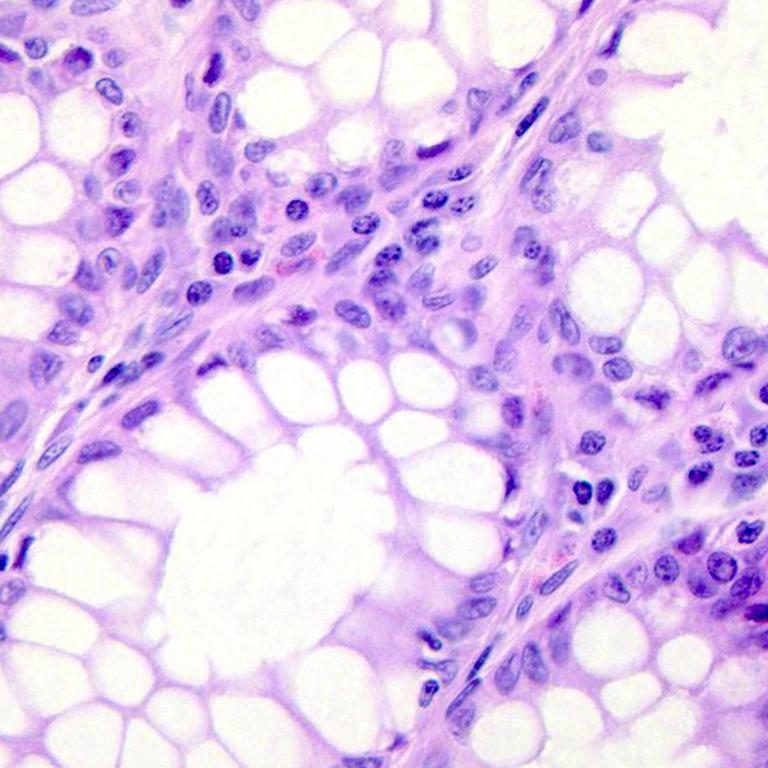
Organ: colon
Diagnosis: benign